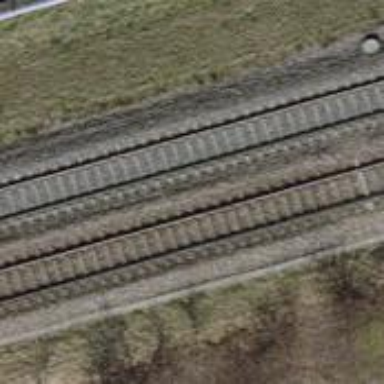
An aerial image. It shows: Railway track with contact line for electrification.